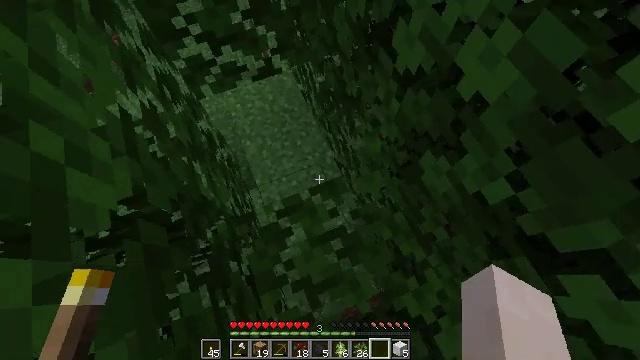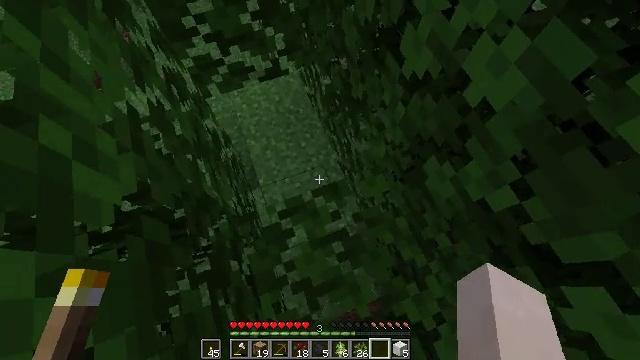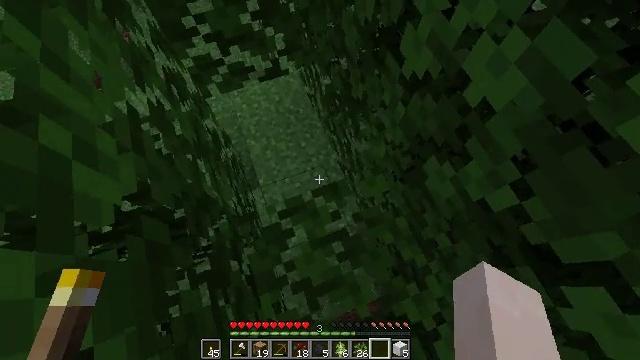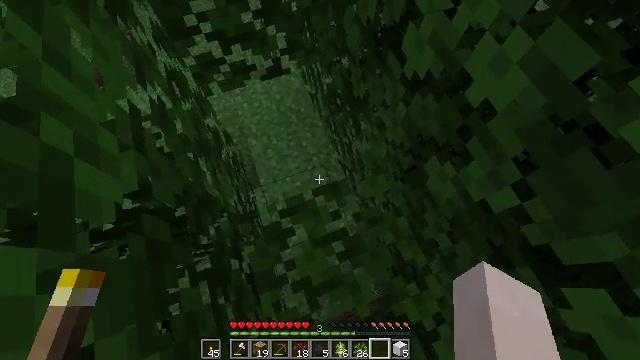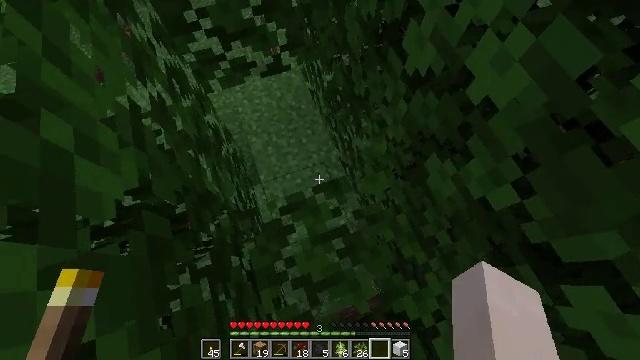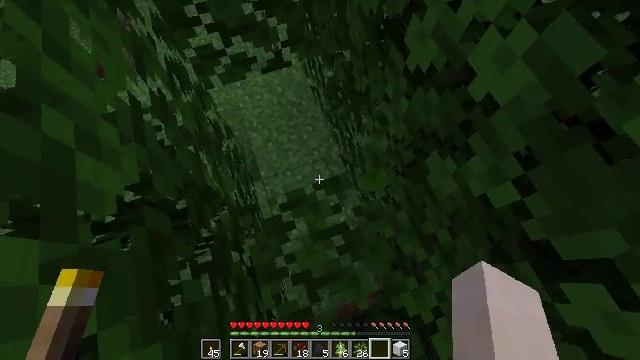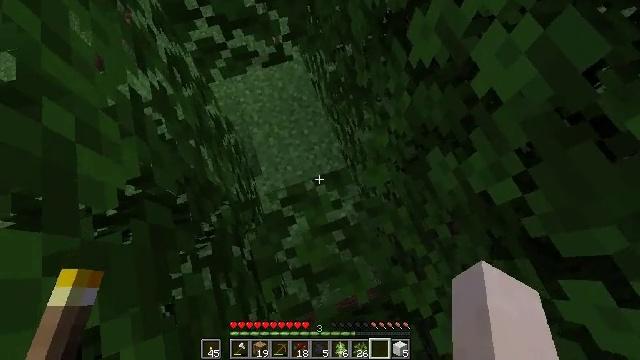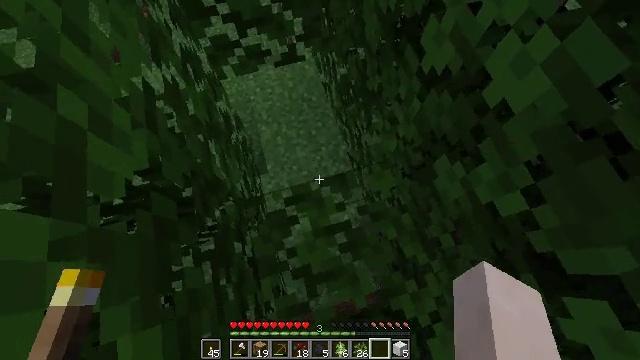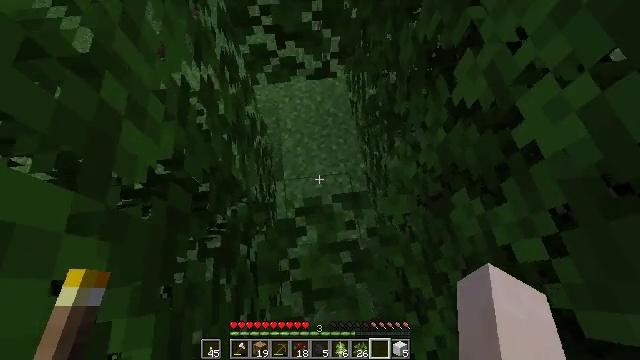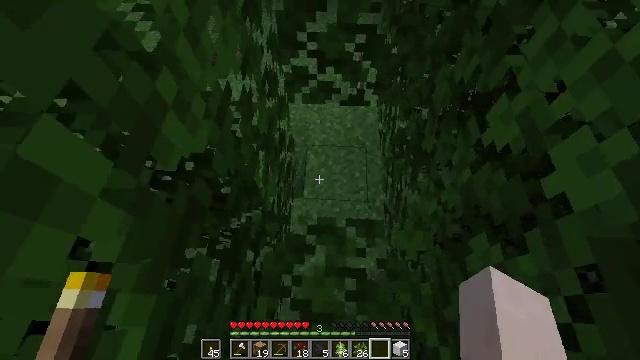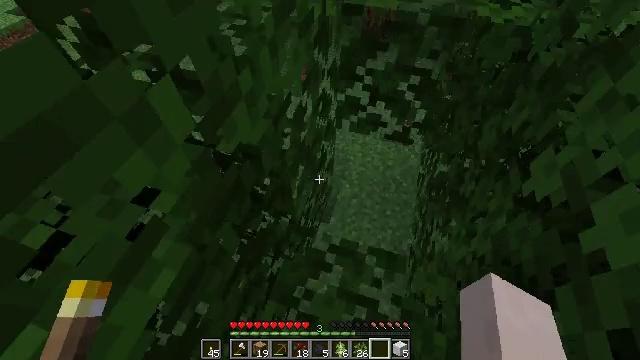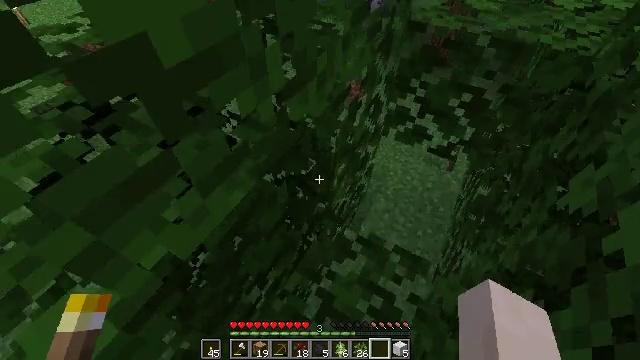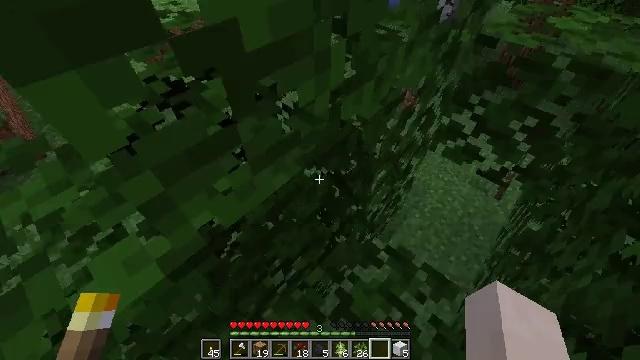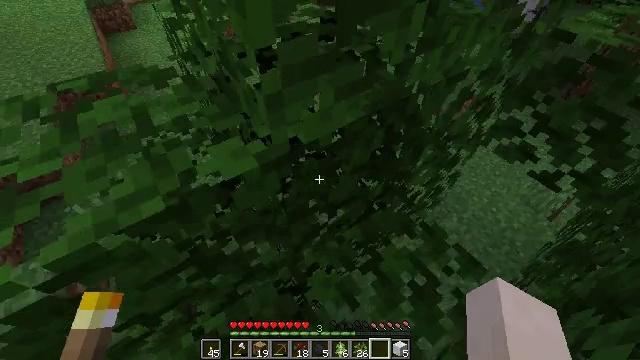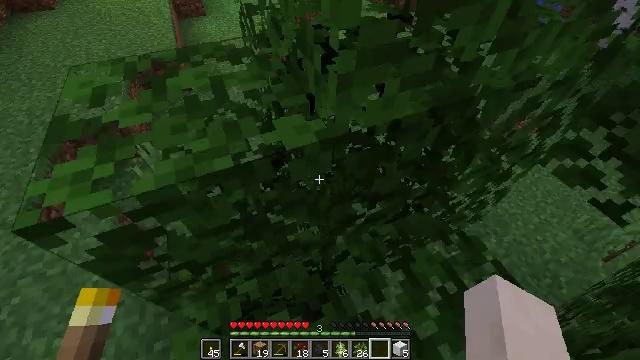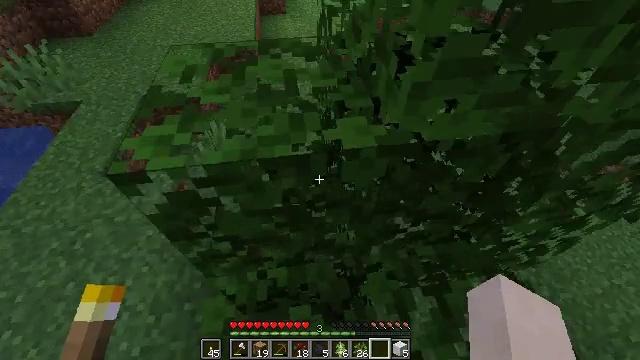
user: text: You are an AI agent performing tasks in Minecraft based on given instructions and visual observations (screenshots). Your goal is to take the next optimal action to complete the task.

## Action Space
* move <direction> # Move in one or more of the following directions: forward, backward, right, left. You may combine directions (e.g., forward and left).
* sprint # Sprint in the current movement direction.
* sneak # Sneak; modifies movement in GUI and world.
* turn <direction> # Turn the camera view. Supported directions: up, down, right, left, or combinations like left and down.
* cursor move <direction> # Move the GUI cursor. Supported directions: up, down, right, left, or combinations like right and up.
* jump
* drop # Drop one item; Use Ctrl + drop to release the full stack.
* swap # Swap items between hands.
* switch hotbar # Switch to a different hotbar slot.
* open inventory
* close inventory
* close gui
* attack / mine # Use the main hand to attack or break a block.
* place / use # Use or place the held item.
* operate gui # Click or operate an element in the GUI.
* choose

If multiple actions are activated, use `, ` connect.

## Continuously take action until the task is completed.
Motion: motion action
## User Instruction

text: Collect some oak leaves.
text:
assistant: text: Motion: turn left
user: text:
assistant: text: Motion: no_op
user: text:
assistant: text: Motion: no_op
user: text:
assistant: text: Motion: no_op
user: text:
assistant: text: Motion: no_op
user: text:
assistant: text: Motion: turn down
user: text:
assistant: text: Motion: turn left
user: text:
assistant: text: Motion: turn left and up
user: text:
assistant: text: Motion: move back, turn left and up
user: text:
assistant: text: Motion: move back, turn left and up
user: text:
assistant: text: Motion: move back, turn left and up
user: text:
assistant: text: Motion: move back, turn left
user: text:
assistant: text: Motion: move back, turn left
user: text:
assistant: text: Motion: turn left
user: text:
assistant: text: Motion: turn left
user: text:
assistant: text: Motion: turn left and up
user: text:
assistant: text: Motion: turn left and up
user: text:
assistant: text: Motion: turn left and up
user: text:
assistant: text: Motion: turn left and up
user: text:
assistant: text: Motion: turn left
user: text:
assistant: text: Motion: move forward
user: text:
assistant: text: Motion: move forward
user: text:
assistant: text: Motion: move forward
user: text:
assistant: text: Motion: move forward, turn right
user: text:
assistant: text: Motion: move forward, turn right and up
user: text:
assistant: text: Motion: move forward, turn right and up, jump
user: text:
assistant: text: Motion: move forward, turn right, jump
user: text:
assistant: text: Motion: move forward, turn right, jump
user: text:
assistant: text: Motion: move forward, turn right, jump
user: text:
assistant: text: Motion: move forward, turn right